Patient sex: F
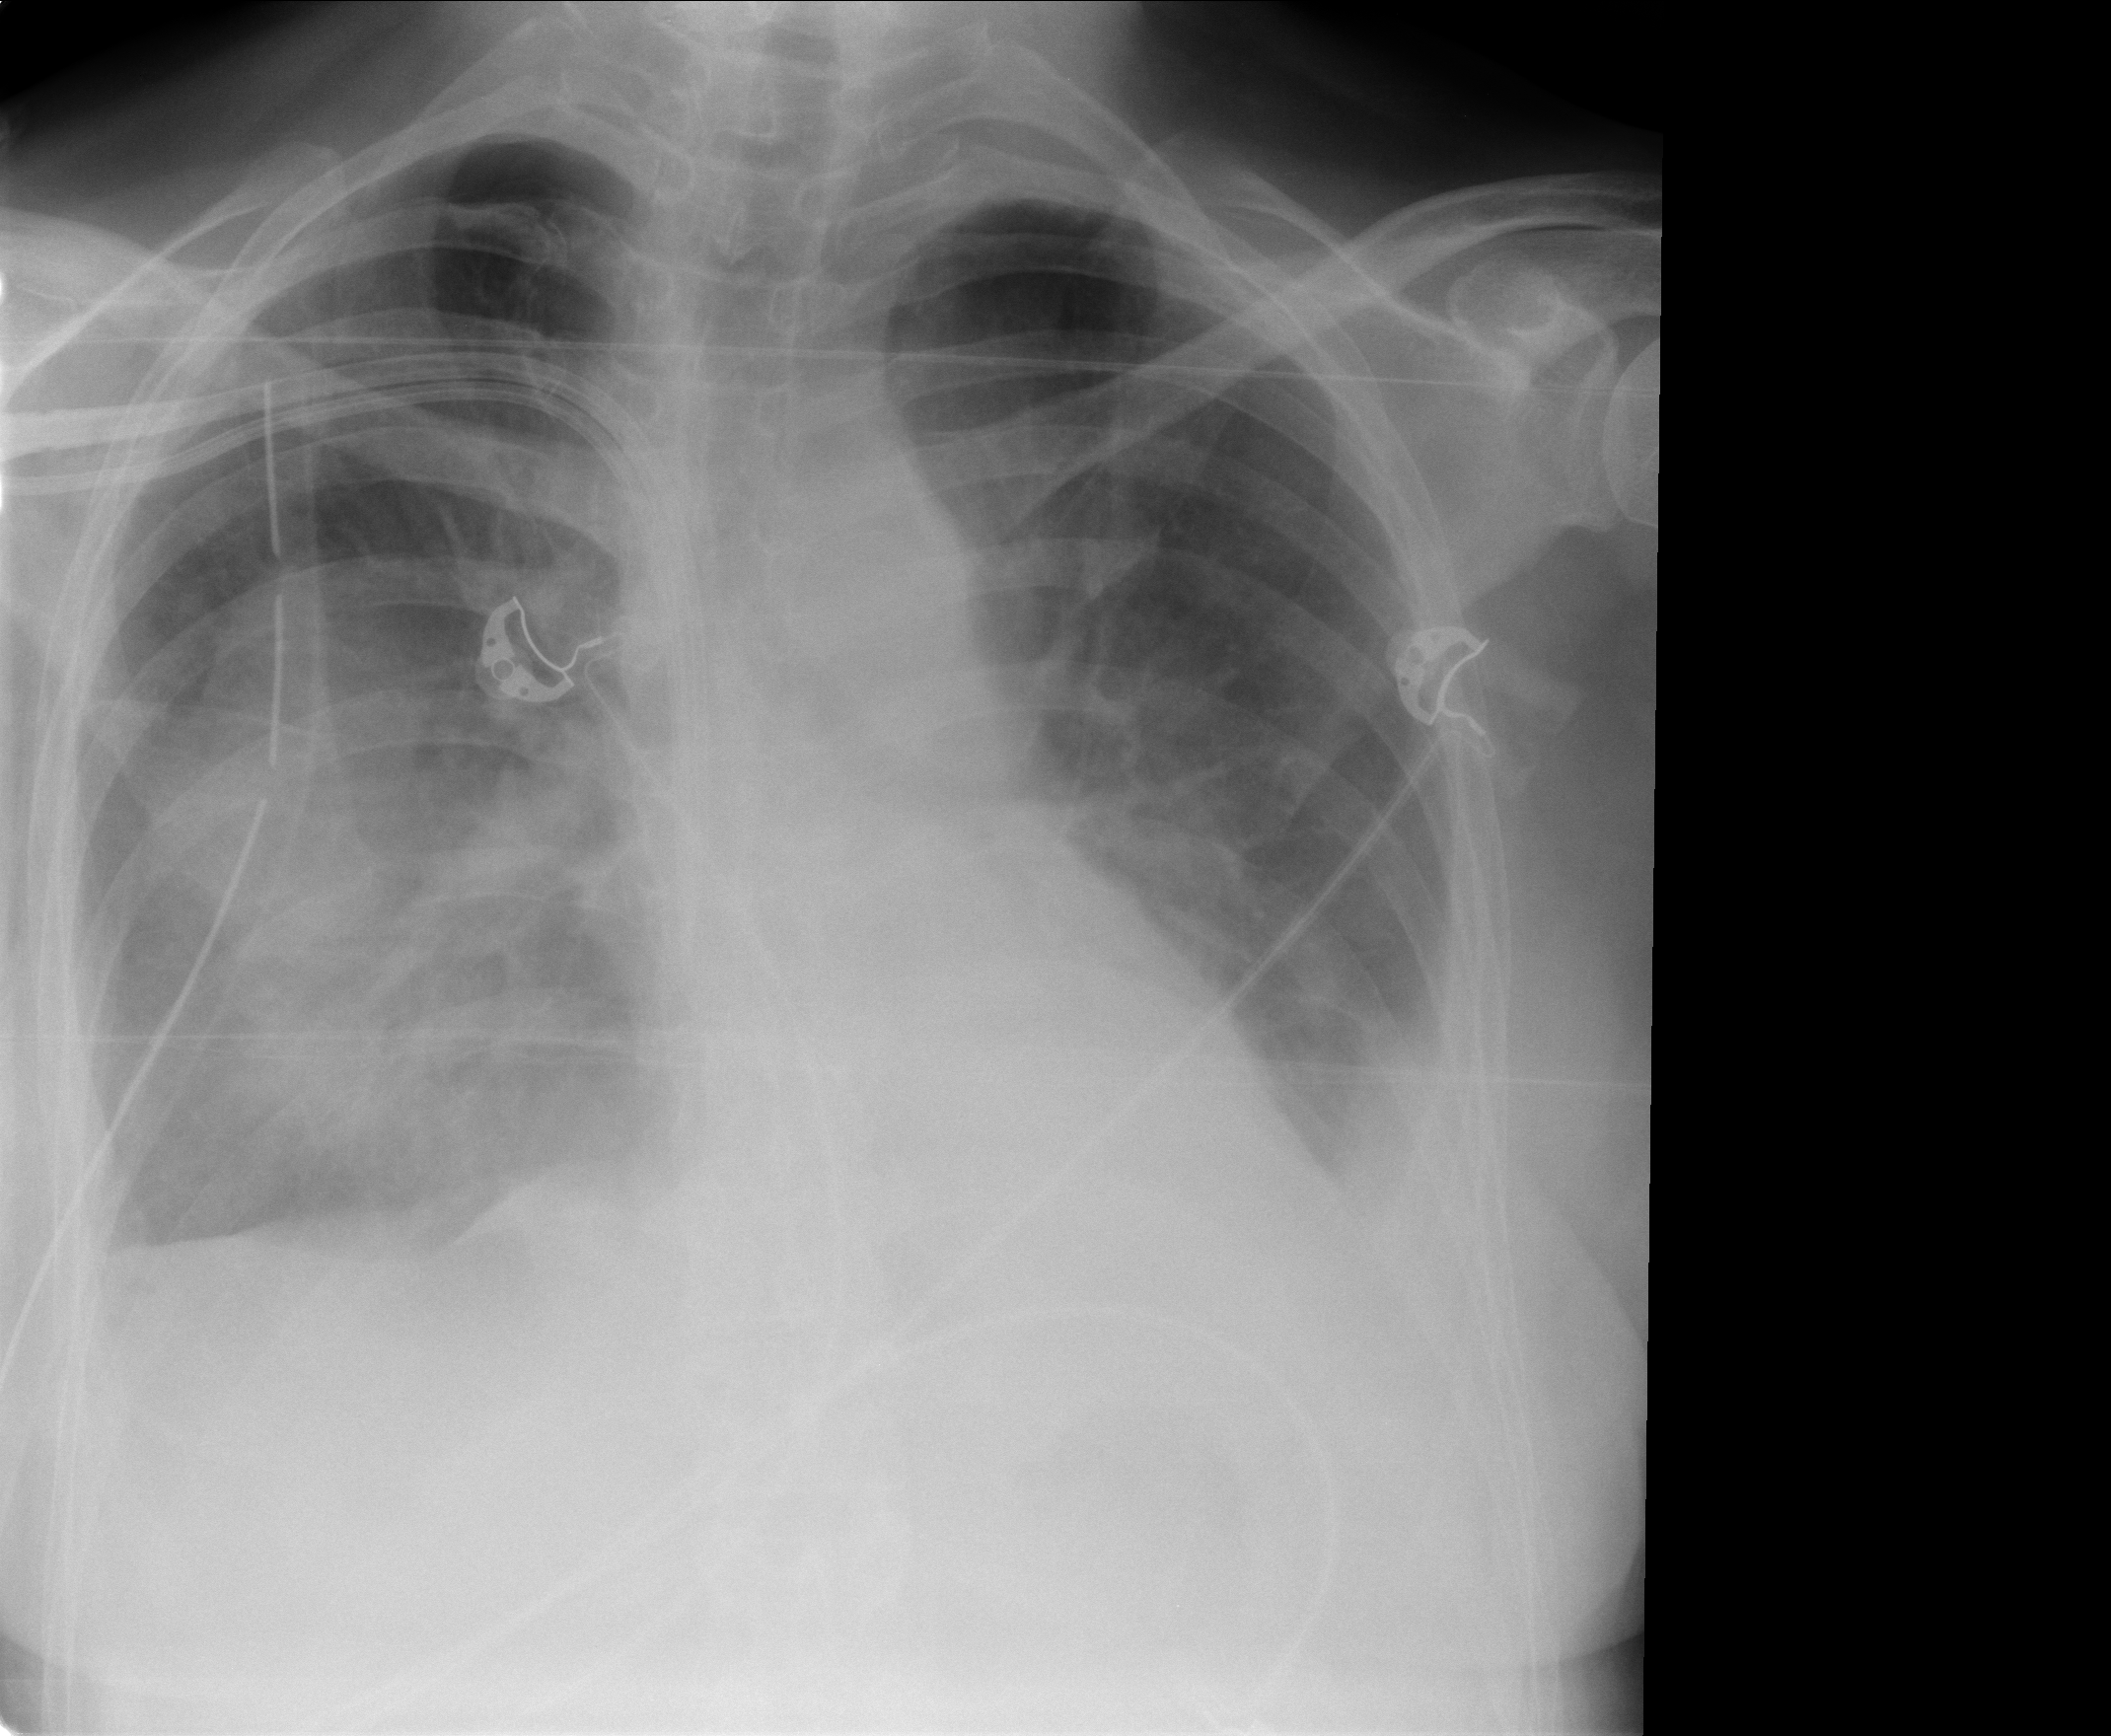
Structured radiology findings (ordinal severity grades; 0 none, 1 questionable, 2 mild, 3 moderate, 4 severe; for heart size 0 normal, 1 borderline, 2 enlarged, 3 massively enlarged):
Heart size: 0
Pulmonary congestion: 0
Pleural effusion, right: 3
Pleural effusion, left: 2
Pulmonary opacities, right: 2
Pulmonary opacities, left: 0
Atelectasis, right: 2
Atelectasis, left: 2